Question:
'''
id first middle last
1 Mike Tyson
2 Nikki Roy James
2 Nikki James
3 Rob
3 Rob Van
3 Rob Van Dam
'''
Desired output for select statement
'''
id first middle last
1 Mike Tyson
2 Nikki Roy James
3 Rob Van Dam
'''
How I can write the query
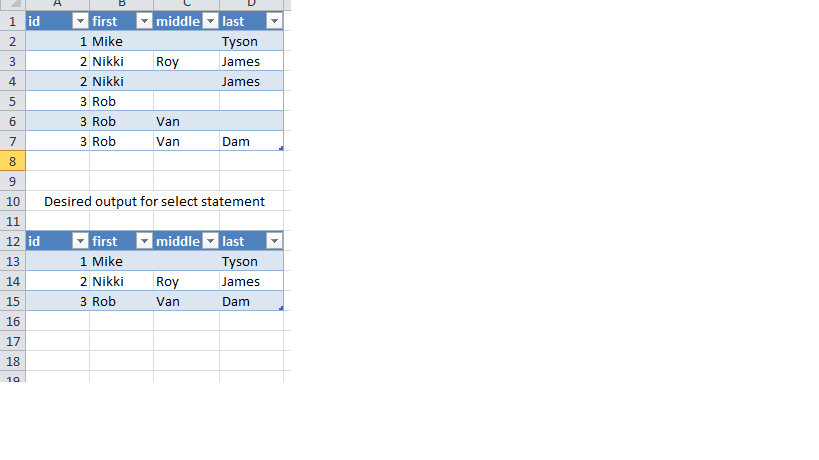
Answer: You will first want to ORDER BY such that all rows that have no have a middle name at located at the bottom of each 'id'. So for example 'ORDER BY first ORDER BY middle' then perform 'SELECT DISTINCT(*) FROM <table_name> WHERE (first IS NOT NULL) AND (last IS NOT NULL)'. This will grab the last entry of each 'id' with the middle name if it has one otherwise it will just grab it without a middle name. This assumes that each person has a first and last name.